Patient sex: F
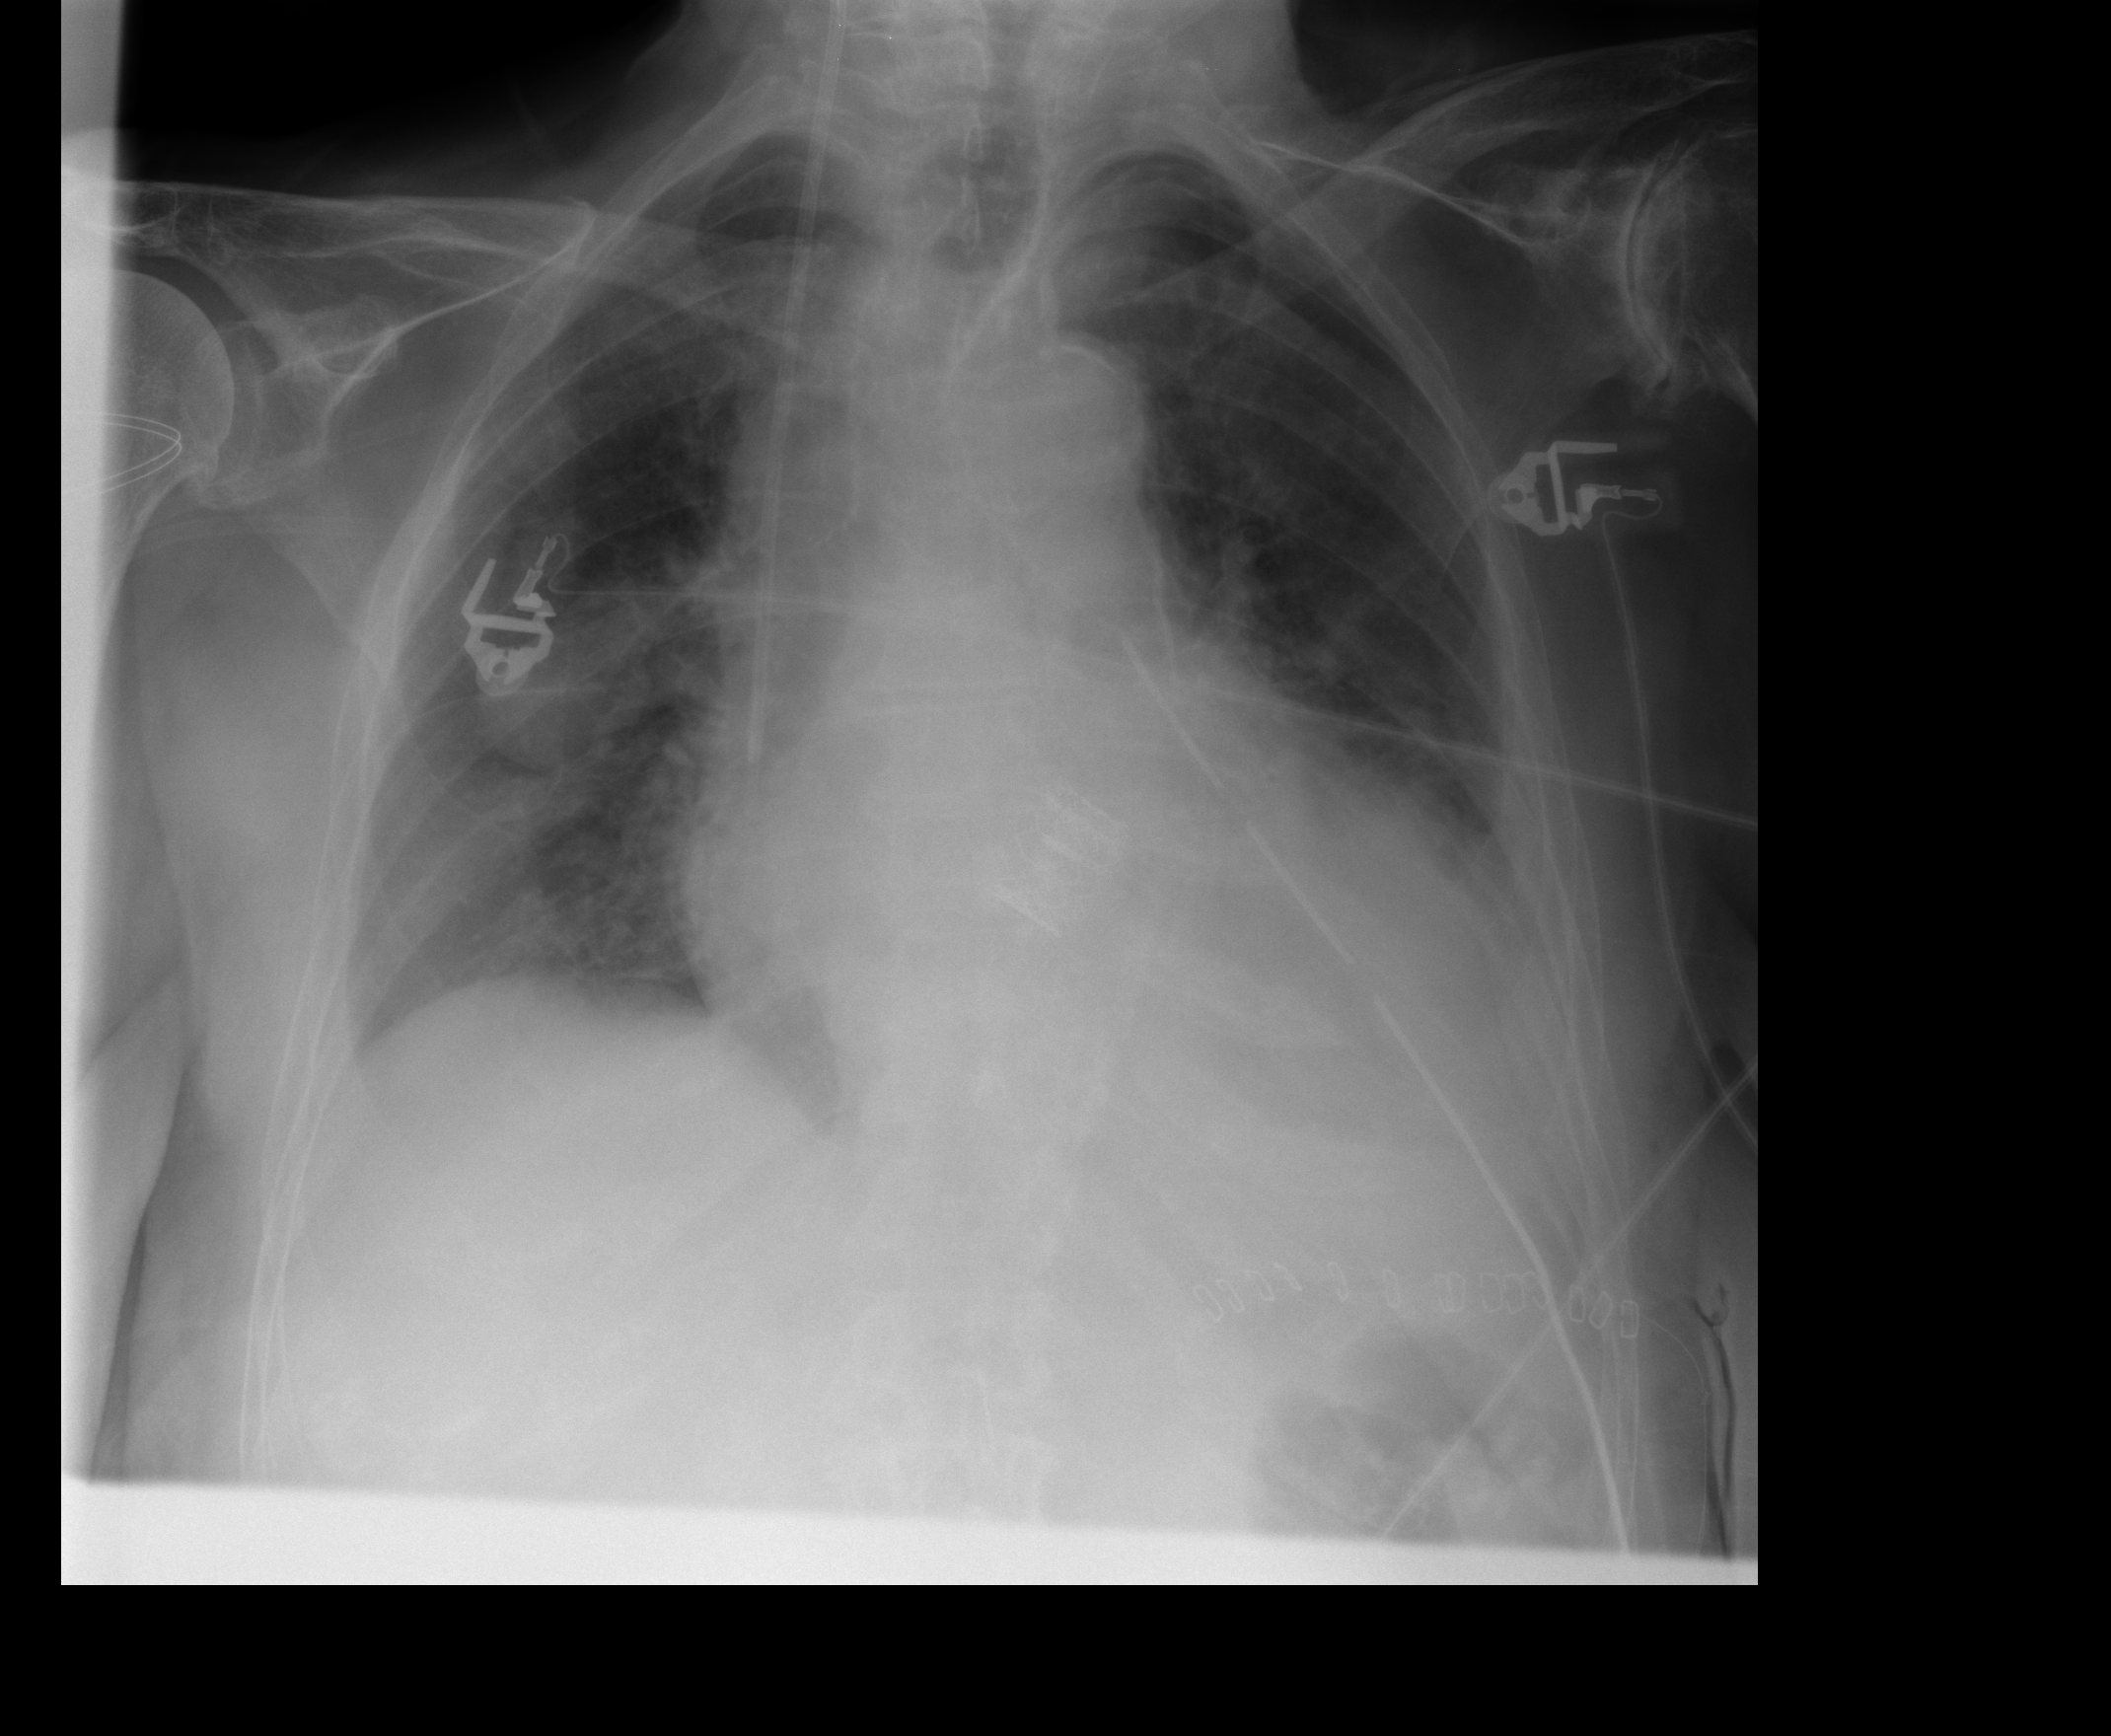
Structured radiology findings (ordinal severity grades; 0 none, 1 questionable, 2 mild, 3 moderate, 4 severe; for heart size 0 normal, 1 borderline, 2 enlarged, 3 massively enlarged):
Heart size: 2
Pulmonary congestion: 1
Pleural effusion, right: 1
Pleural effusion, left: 2
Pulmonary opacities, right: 1
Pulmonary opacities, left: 0
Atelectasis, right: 2
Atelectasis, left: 2